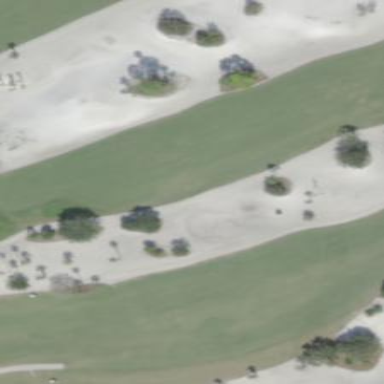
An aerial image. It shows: Grassy area designated as golf fairway.